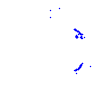
Particle: kaon